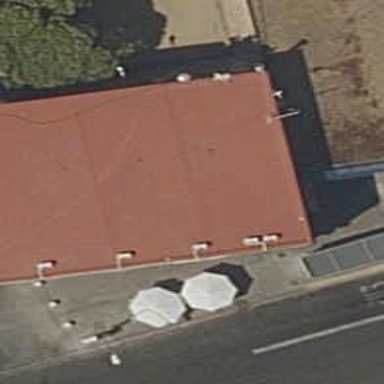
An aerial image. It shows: Café.